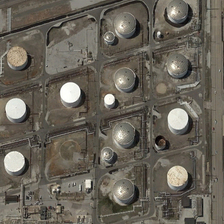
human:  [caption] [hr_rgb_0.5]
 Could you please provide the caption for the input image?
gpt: some storage tanks are near a road .

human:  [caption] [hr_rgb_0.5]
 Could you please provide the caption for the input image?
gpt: some storage tanks are near a road .

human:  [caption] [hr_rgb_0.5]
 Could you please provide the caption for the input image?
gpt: some storage tanks are near a road .

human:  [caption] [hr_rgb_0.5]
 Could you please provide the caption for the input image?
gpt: some storage tanks are near a road .

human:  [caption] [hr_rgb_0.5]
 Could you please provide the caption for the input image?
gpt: some storage tanks are near a road .